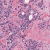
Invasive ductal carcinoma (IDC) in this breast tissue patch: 1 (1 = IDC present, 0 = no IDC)